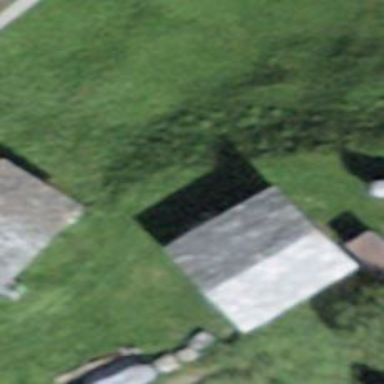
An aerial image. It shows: Shed building.